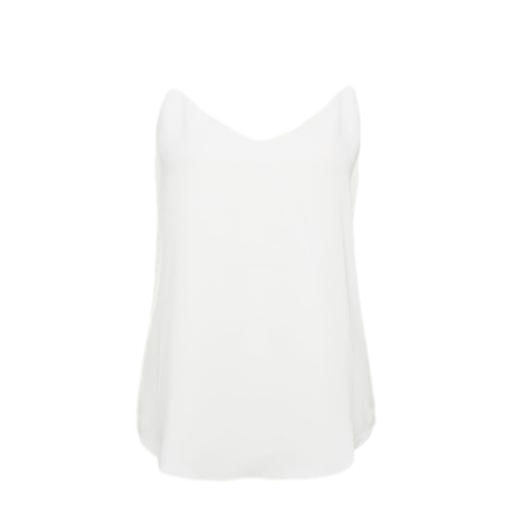
white v-neck cami, white polly plains tank top, white camisole top, white background